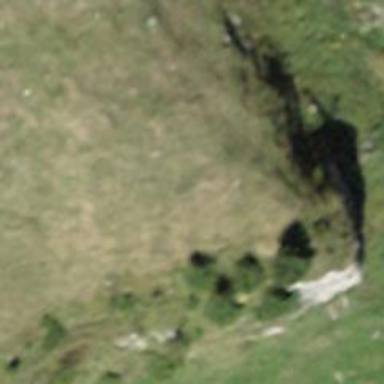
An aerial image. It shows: Cliff in nature.